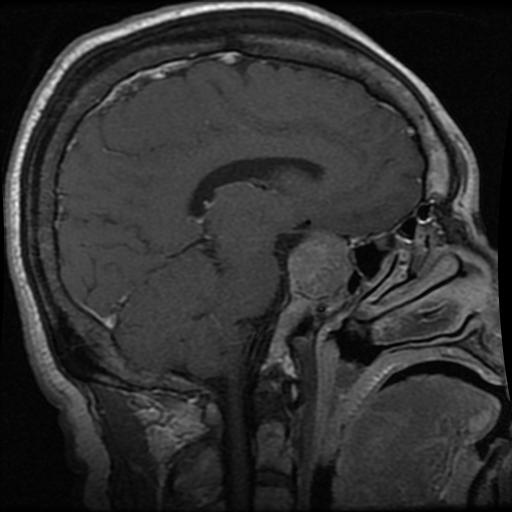
Label: pituitary